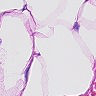
Metastatic tissue present: no